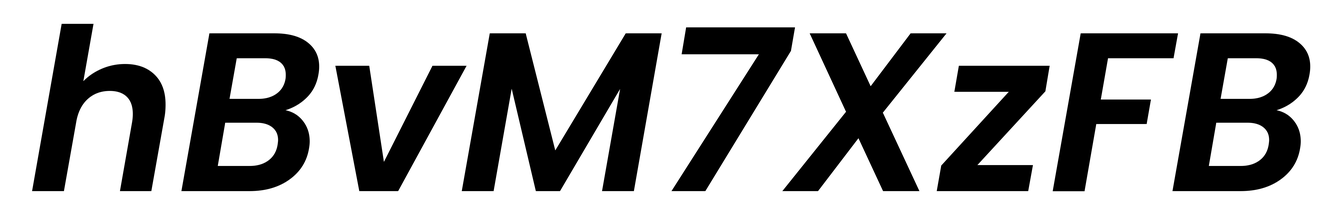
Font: Poppins-SemiBoldItalic